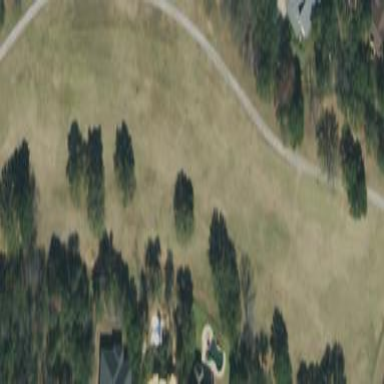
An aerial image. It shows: Grassy area designated as golf fairway.